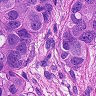
Metastatic tissue present: yes